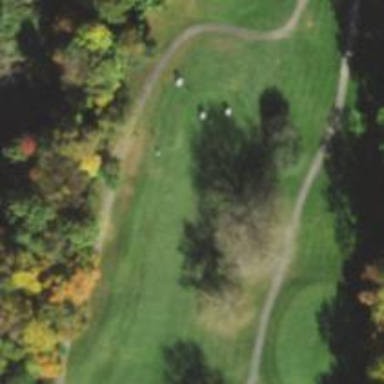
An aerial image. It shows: Golf fairway surrounded by grass.